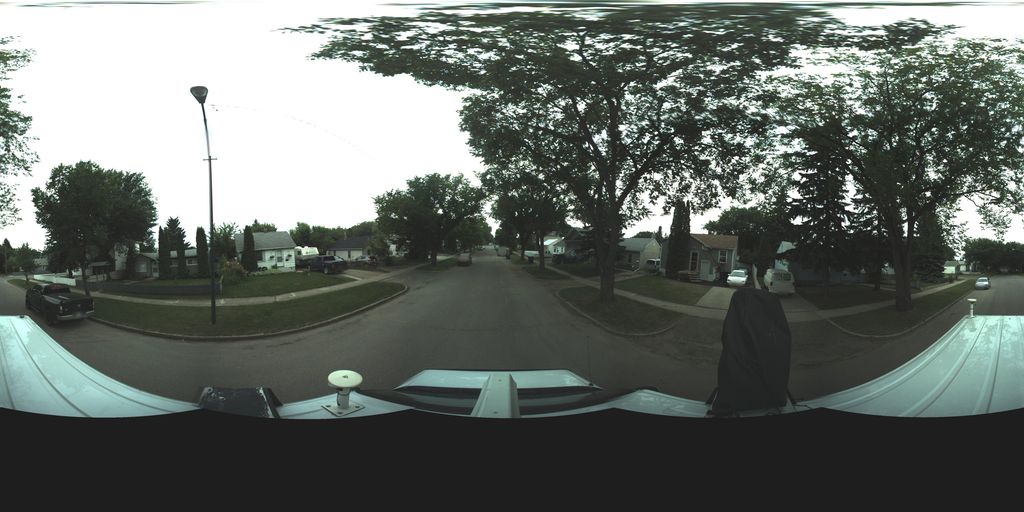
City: saskatoon